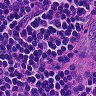
Metastatic tissue present: no